Field crop: maize
Growth stage: 2
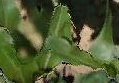
Species: maize